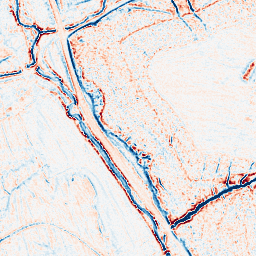
Category: edge_preserving
Decomposition family: anisotropic_diffusion
Decomposition parameters: iterations: 5
kappa: 100
gamma: 0.2
Upsampling method: linear_exact
Upsampling parameters: scale: 2
Upsampling scale: 2